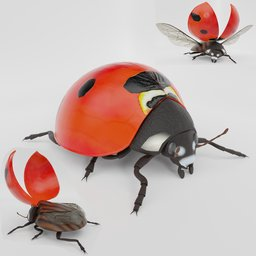
Label: animals